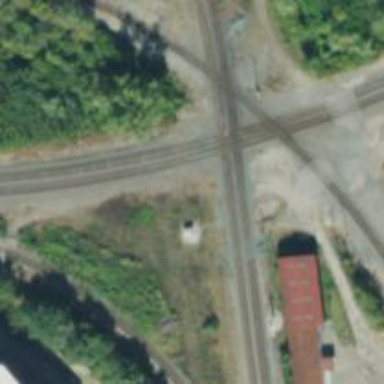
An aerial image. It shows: Railway crossing.